Aerial crown-view tile of a tropical tree (Barro Colorado Island, Panama), acquired 20250217:
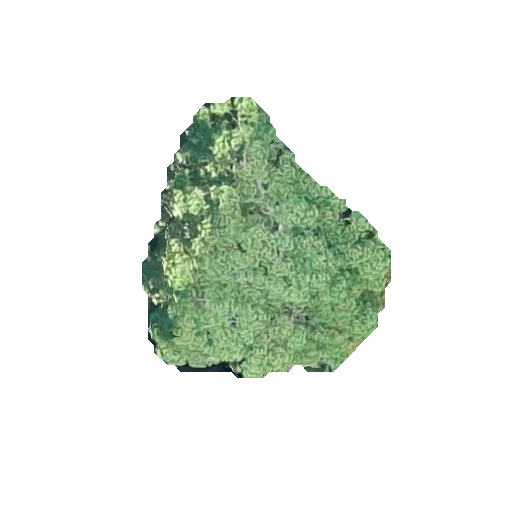
Species: Jacaranda copaia
GBIF accepted scientific name: Jacaranda copaia
Crown area: 71.537 m²